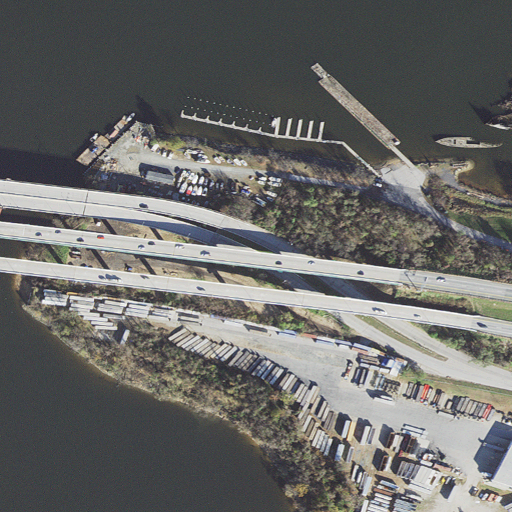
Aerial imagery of cape in Maryland named Walnut Point containing open water, medium intensity development, high intensity development, open development, low intensity development, and mixed forest